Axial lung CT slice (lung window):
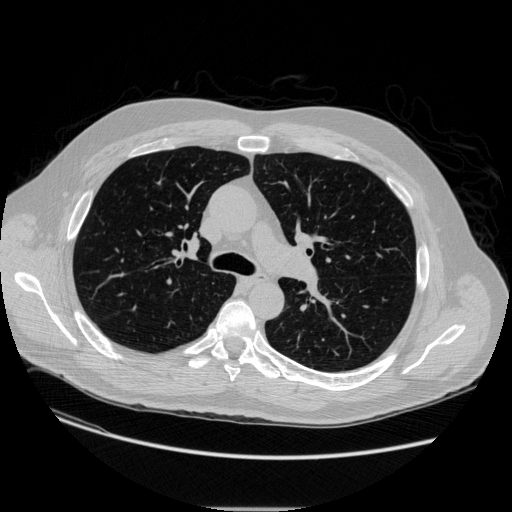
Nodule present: no